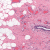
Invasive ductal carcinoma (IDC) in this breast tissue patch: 0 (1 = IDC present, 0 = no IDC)